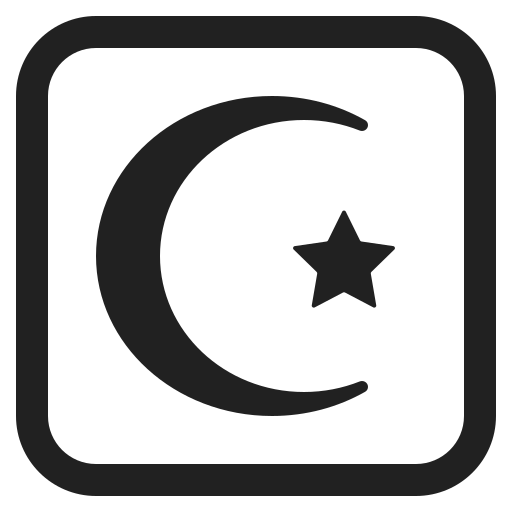
star and crescent high contrast